Question: I have a Rails app which uses wkhtmltoimage to render an image. The font used in the image is Lucida Grande, included via inline data-uris. On my local Mac everything works just fine, but on the remote server (Ubuntu 12.10) the font just looks weird. Both are using wkhtmltoimage 0.10.0 rc2.
The left one is generated on my Mac, the right one on the Ubuntu server.

Any ideas whats going on?
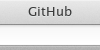
Answer: Unfortunately I haven't found a solution for this problem. But today I was lucky enough to find a workaround! :)
After reading Thomas Fuchs' <URL> to install some dependencies. And here are the results:
local & remote:

local & remote:

Though there are still small differences, PhantomJS does its job quite good! So I will use this for now, and close this question :)